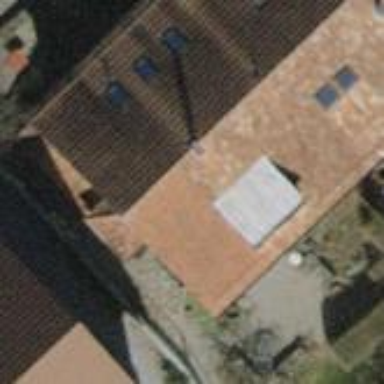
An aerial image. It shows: Building with tiled roof.